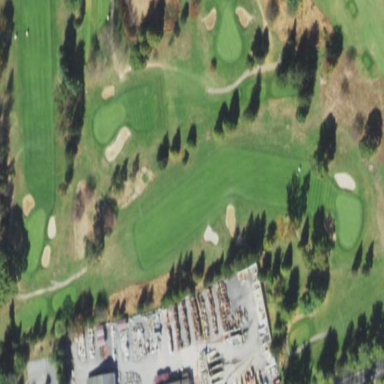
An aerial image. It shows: Golf fairway in the image.